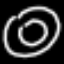
Label: donut